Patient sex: M
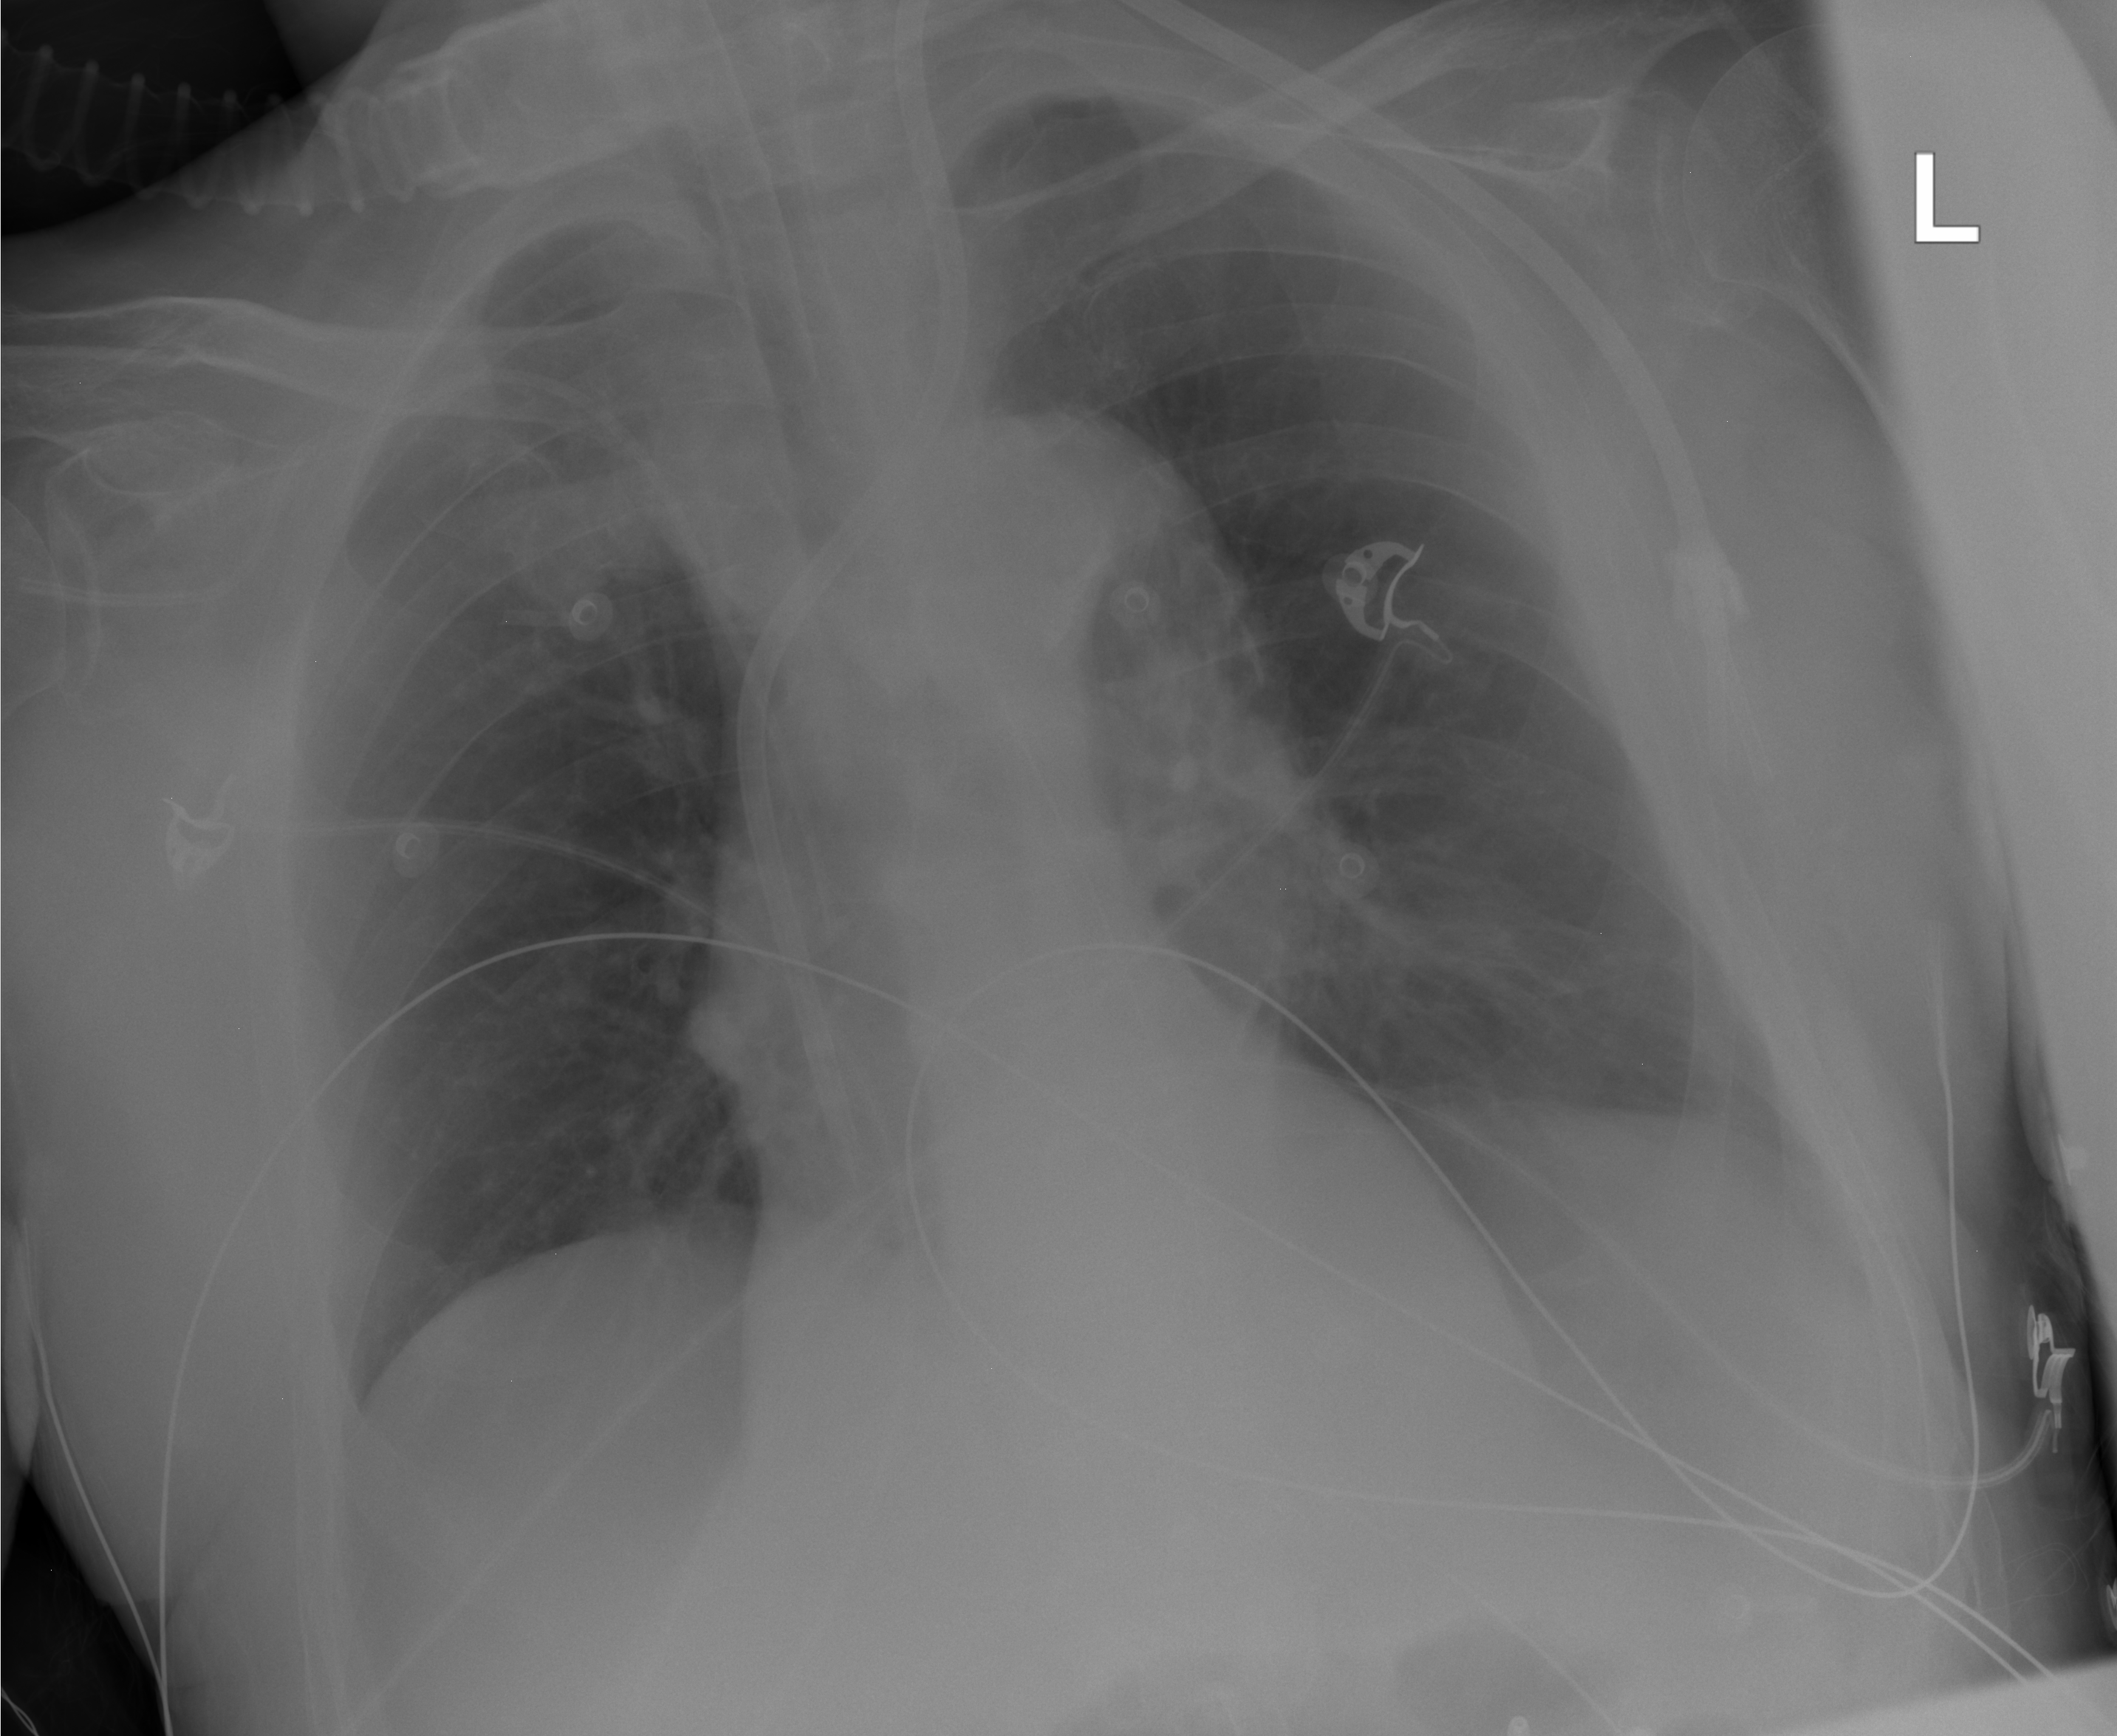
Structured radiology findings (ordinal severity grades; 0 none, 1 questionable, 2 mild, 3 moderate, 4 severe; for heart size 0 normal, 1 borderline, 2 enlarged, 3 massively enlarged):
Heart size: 0
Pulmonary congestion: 0
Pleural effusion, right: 0
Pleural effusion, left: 0
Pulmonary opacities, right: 0
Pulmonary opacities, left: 2
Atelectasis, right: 0
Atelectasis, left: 0